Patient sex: F
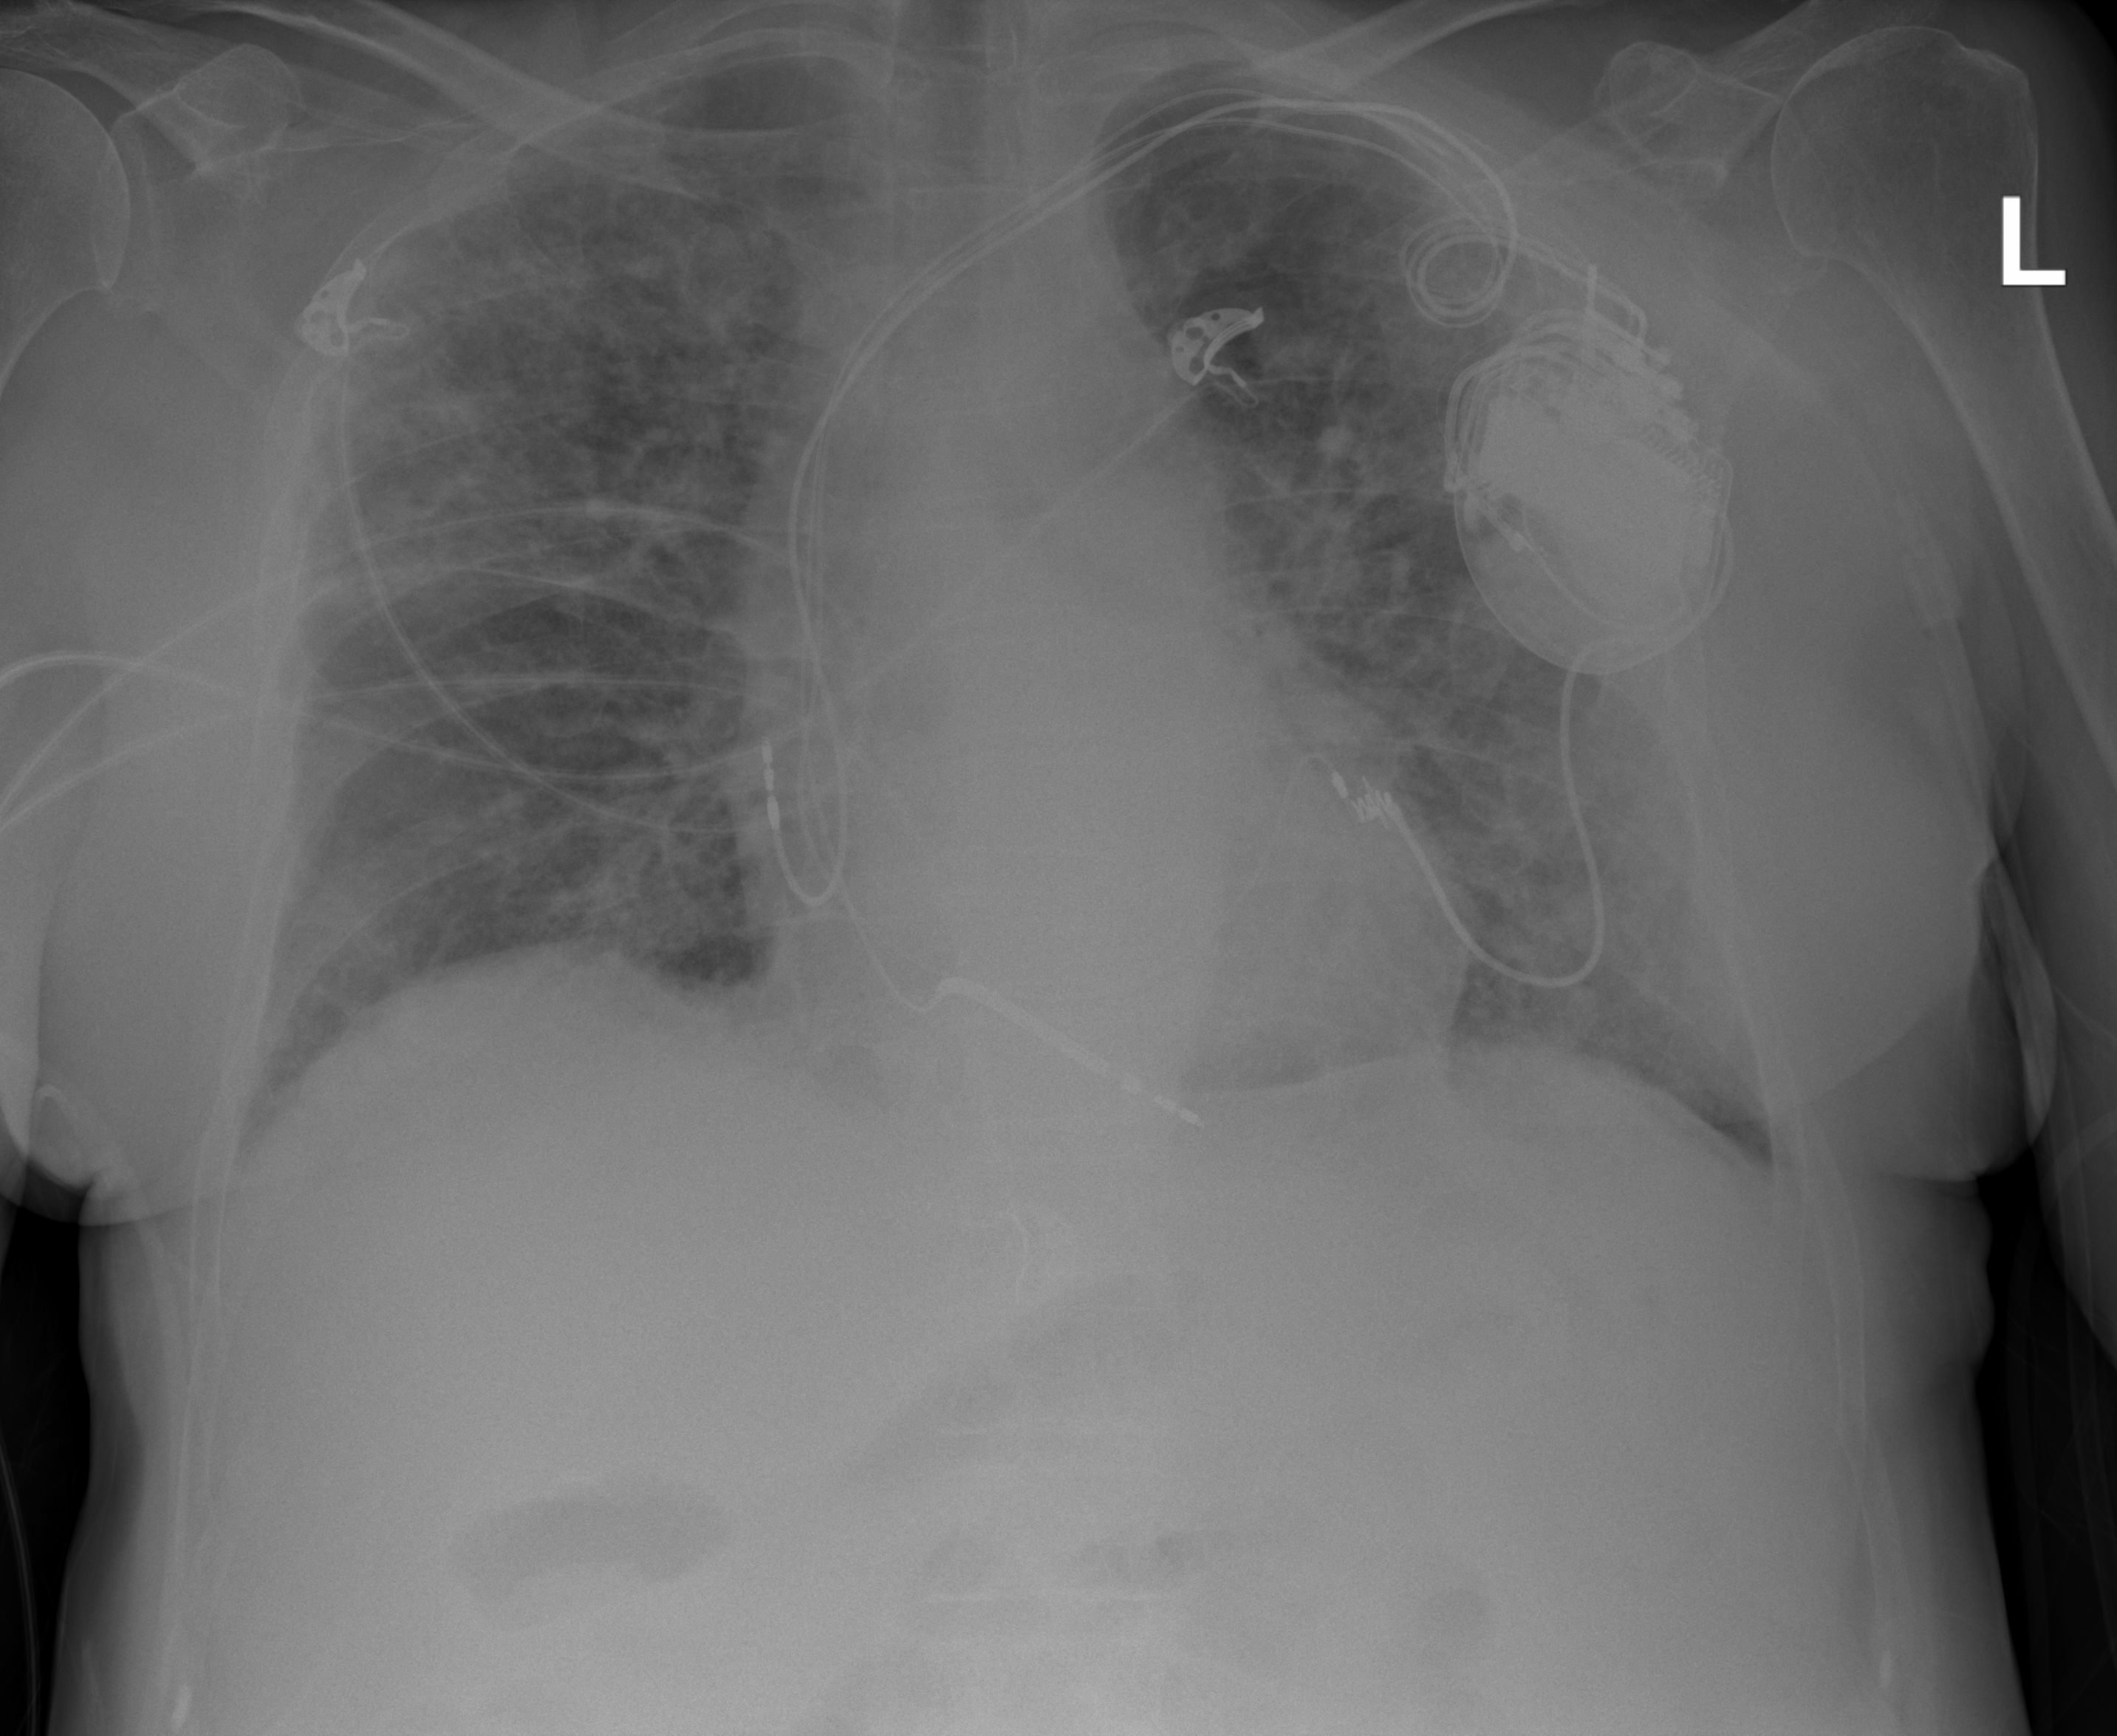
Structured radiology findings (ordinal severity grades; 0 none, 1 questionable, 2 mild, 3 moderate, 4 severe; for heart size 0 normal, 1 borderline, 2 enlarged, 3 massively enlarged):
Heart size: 1
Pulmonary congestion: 2
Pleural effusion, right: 0
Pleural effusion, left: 1
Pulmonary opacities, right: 3
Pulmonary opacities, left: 3
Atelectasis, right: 2
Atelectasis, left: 2